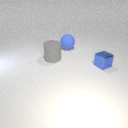
small blue metal cube to the right of large blue rubber sphere